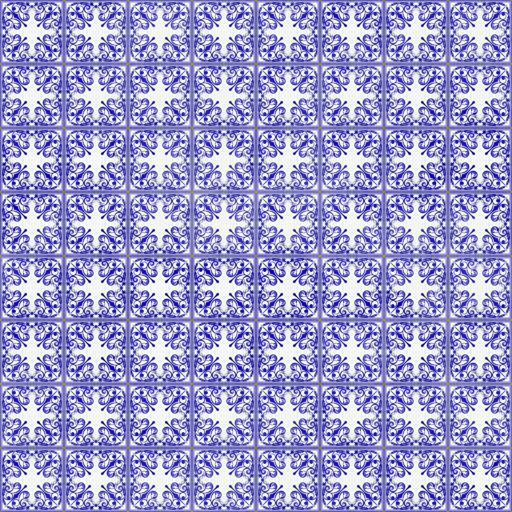
Tags: clean paint painted pattern tiled tiles